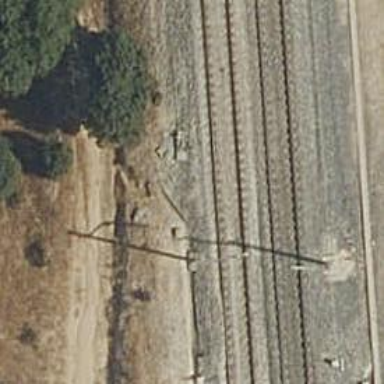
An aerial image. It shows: Railway track with contact line for electrification.